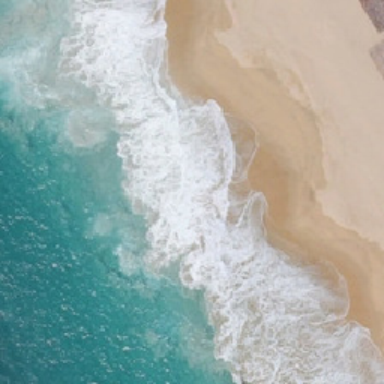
Light green white and yellow pictures are all very beautiful .